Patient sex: M
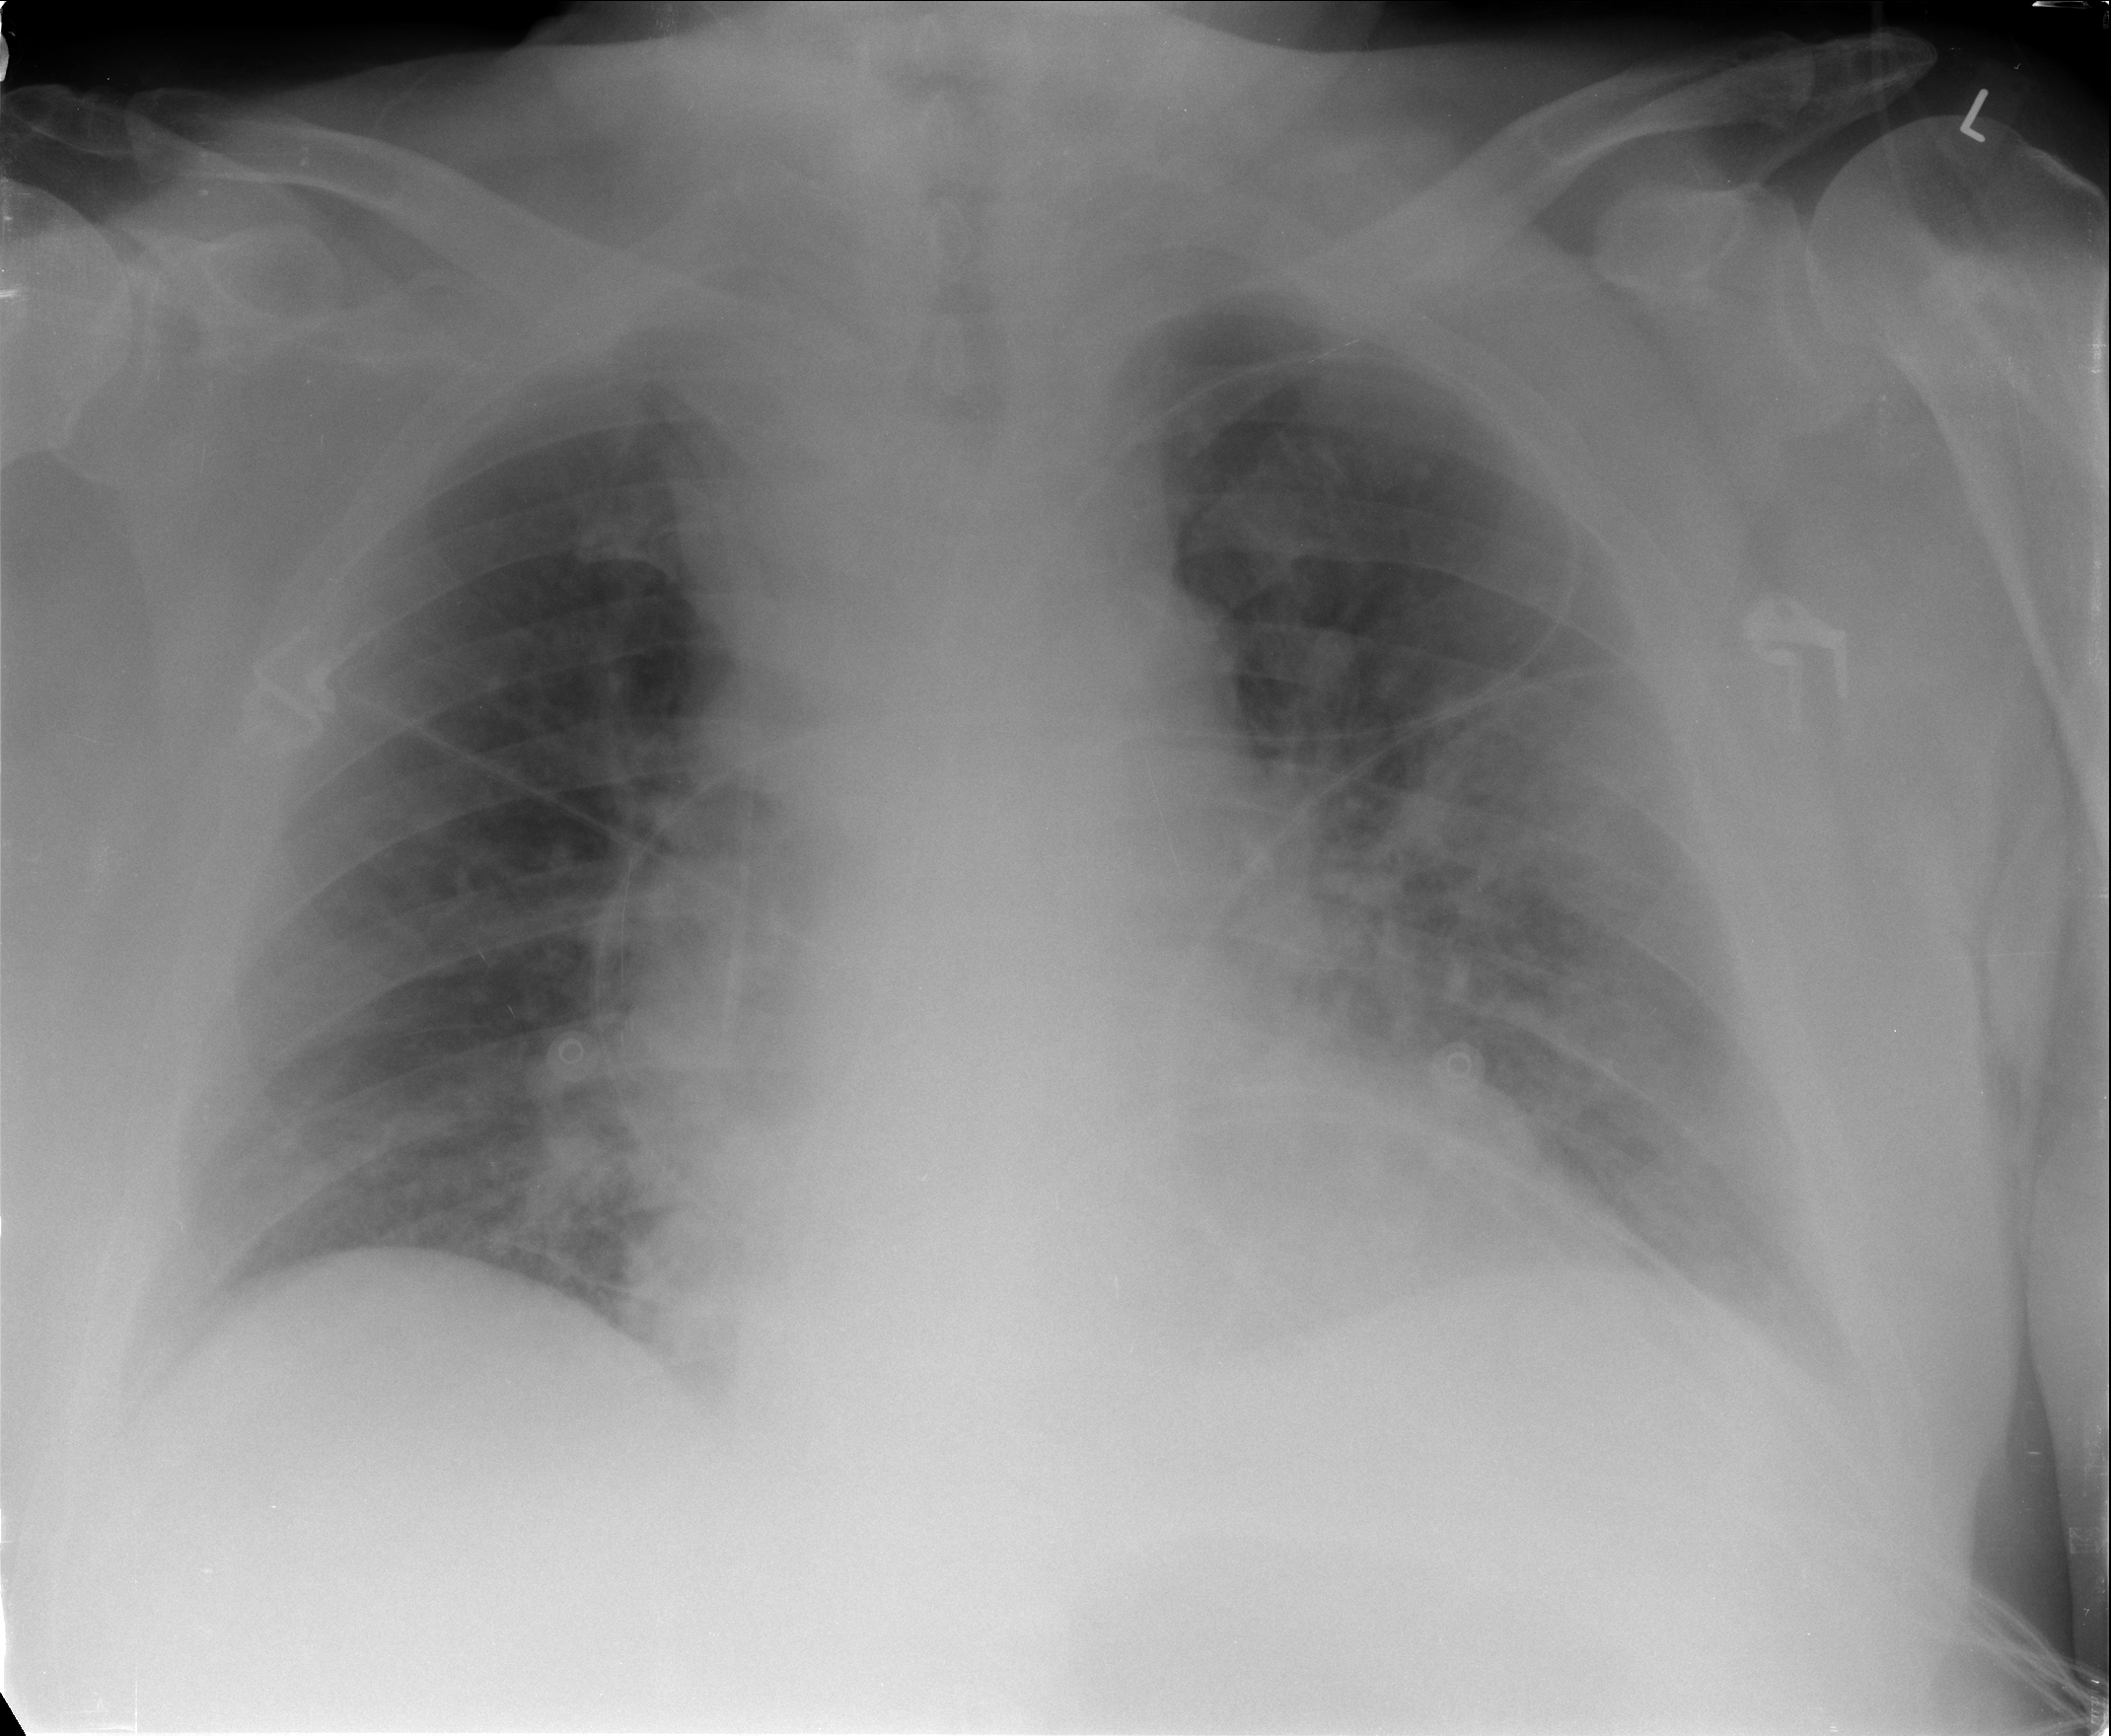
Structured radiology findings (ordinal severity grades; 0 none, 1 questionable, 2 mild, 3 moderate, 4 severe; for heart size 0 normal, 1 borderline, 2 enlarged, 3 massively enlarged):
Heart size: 2
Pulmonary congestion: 2
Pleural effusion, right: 0
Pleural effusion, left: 1
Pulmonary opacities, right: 2
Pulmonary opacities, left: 2
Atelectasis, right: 1
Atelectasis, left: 2